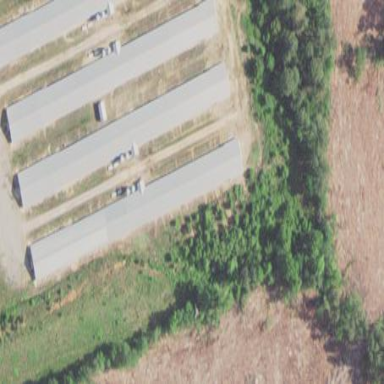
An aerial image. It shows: Farm auxiliary building.